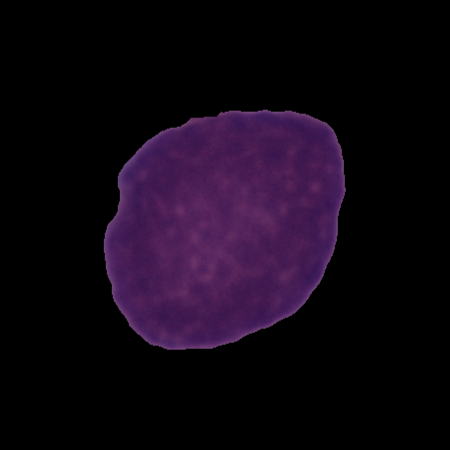
Label: cancer